Question: i have to show running total with the total column in my application ... so i have used the following queries for finding the running total... and i find that both are working as per my need . in one i used the left join with group by and in another one i used the sub query .
and now my question is which one is faster when my data grow in thousands daily and if data will be in limit of 1000 or 2000 rows then which one is better ... and any other method by which is more faster then these two ????
'''
declare @tmp table(ind int identity(1,1),col1 int)
insert into @tmp
select 2
union
select 4
union
select 7
union
select 5
union
select 8
union
select 10
SELECT t1.col1,sum( t2.col1)
FROM @tmp AS t1 LEFT JOIN @tmp t2 ON t1.ind>=t2.ind
group by t1.ind,t1.col1
select t1.col1,(select sum(col1) from @tmp as t2 where t2.ind<=t1.ind)
from @tmp as t1
'''
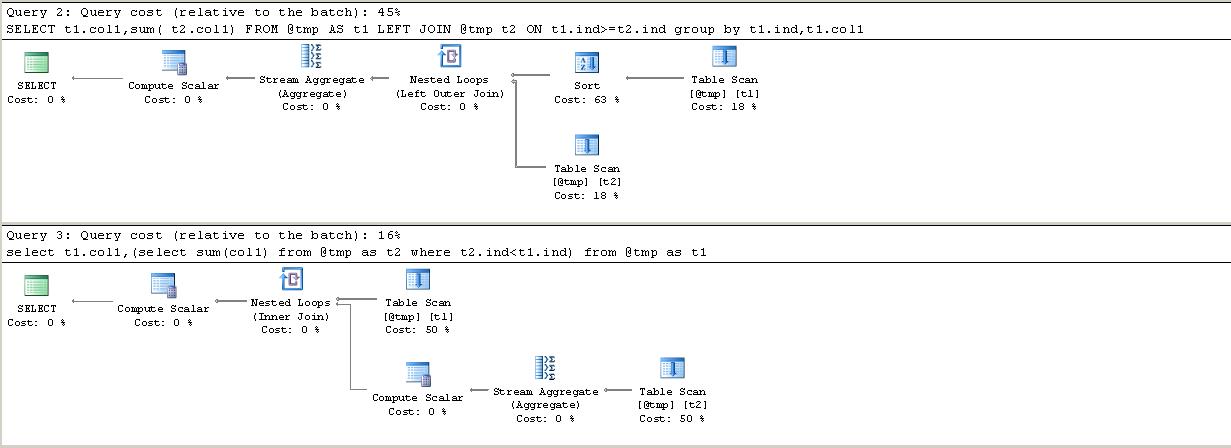
Answer: A great resource on calculating running totals in SQL Server is <URL> by Itzik Ben Gan that was submitted to the SQL Server Team as part of his campaign to have the 'OVER' clause extended further from its initial SQL Server 2005 implementation. In it he shows how once you get into tens of thousands of rows cursors out perform set based solutions. SQL Server 2012 did indeed extend the 'OVER' clause making this sort of query much easier.
'''
SELECT col1,
SUM(col1) OVER (ORDER BY ind ROWS UNBOUNDED PRECEDING)
FROM @tmp
'''
As you are on SQL Server 2005 however this is not available to you.
Adam Machanic <URL> how the CLR can be used to improve on the performance of standard TSQL cursors.
For this table definition
'''
CREATE TABLE RunningTotals
(
ind int identity(1,1) primary key,
col1 int
)
'''
I create tables with both 2,000 and 10,000 rows in a database with 'ALLOW_SNAPSHOT_ISOLATION ON' and one with this setting off (The reason for this is because my initial results were in a DB with the setting on that led to a puzzling aspect of the results).
The clustered indexes for all tables just had 1 root page. The number of leaf pages for each is shown below.
'''
+-------------------------------+-----------+------------+
| | 2,000 row | 10,000 row |
+-------------------------------+-----------+------------+
| ALLOW_SNAPSHOT_ISOLATION OFF | 5 | 22 |
| ALLOW_SNAPSHOT_ISOLATION ON | 8 | 39 |
+-------------------------------+-----------+------------+
'''
I tested the following cases (Links show execution plans)
1. Left Join and Group By
2. Correlated subquery 2000 row plan,10000 row plan
3. CTE from Mikael's (updated) answer
4. CTE below
The reason for inclusion of the additional CTE option was in order to provide a CTE solution that would still work if the 'ind' column was not guaranteed sequential.
'''
SET STATISTICS IO ON;
SET STATISTICS TIME ON;
DECLARE @col1 int, @sumcol1 bigint;
WITH RecursiveCTE
AS (
SELECT TOP 1 ind, col1, CAST(col1 AS BIGINT) AS Total
FROM RunningTotals
ORDER BY ind
UNION ALL
SELECT R.ind, R.col1, R.Total
FROM (
SELECT T.*,
T.col1 + Total AS Total,
rn = ROW_NUMBER() OVER (ORDER BY T.ind)
FROM RunningTotals T
JOIN RecursiveCTE R
ON R.ind < T.ind
) R
WHERE R.rn = 1
)
SELECT @col1 =col1, @sumcol1=Total
FROM RecursiveCTE
OPTION (MAXRECURSION 0);
'''
All of the queries had a 'CAST(col1 AS BIGINT)' added in order to avoid overflow errors at runtime. Additionally for all of them I assigned the results to variables as above in order to eliminate time spent sending back results from consideration.
## Results
'''
+------------------+----------+--------+------------+---------------+------------+---------------+-------+---------+
| | | | Base Table | Work Table | Time |
+------------------+----------+--------+------------+---------------+------------+---------------+-------+---------+
| | Snapshot | Rows | Scan count | logical reads | Scan count | logical reads | cpu | elapsed |
| Group By | On | 2,000 | 2001 | 12709 | | | 1469 | 1250 |
| | On | 10,000 | 10001 | 216678 | | | 30906 | 30963 |
| | Off | 2,000 | 2001 | 9251 | | | 1140 | 1160 |
| | Off | 10,000 | 10001 | 130089 | | | 29906 | 28306 |
+------------------+----------+--------+------------+---------------+------------+---------------+-------+---------+
| Sub Query | On | 2,000 | 2001 | 12709 | | | 844 | 823 |
| | On | 10,000 | 2 | 82 | 10000 | 165025 | 24672 | 24535 |
| | Off | 2,000 | 2001 | 9251 | | | 766 | 999 |
| | Off | 10,000 | 2 | 48 | 10000 | 165025 | 25188 | 23880 |
+------------------+----------+--------+------------+---------------+------------+---------------+-------+---------+
| CTE No Gaps | On | 2,000 | 0 | 4002 | 2 | 12001 | 78 | 101 |
| | On | 10,000 | 0 | 20002 | 2 | 60001 | 344 | 342 |
| | Off | 2,000 | 0 | 4002 | 2 | 12001 | 62 | 253 |
| | Off | 10,000 | 0 | 20002 | 2 | 60001 | 281 | 326 |
+------------------+----------+--------+------------+---------------+------------+---------------+-------+---------+
| CTE Alllows Gaps | On | 2,000 | 2001 | 4009 | 2 | 12001 | 47 | 75 |
| | On | 10,000 | 10001 | 20040 | 2 | 60001 | 312 | 413 |
| | Off | 2,000 | 2001 | 4006 | 2 | 12001 | 94 | 90 |
| | Off | 10,000 | 10001 | 20023 | 2 | 60001 | 313 | 349 |
+------------------+----------+--------+------------+---------------+------------+---------------+-------+---------+
'''
Both the correlated subquery and the 'GROUP BY' version use "triangular" nested loop joins driven by a clustered index scan on the 'RunningTotals' table ('T1') and, for each row returned by that scan, seeking back into the table ('T2') self joining on 'T2.ind<=T1.ind'.
This means that the same rows get processed repeatedly. When the 'T1.ind=1000' row is processed the self join retrieves and sums all rows with an 'ind <= 1000', then for the next row where 'T1.ind=1001' the same 1000 rows are retrieved and summed along with one additional row and so on.
The total number of such operations for a 2,000 row table is 2,001,000, for 10k rows 50,005,000 or more generally <URL> which clearly grows exponentially.
In the 2,000 row case the main difference between the 'GROUP BY' and the subquery versions is that the former has the stream aggregate after the join and so has three columns feeding into it ('T1.ind', 'T2.col1', 'T2.col1') and a 'GROUP BY' property of 'T1.ind' whereas the latter is calculated as a scalar aggregate, with the stream aggregate before the join, only has 'T2.col1' feeding into it and has no 'GROUP BY' property set at all. This simpler arrangement can be seen to have a measurable benefit in terms of reduced CPU time.
For the 10,000 row case there is an additional difference in the sub query plan. It adds an <URL> and more reads result. This reduces the gap between the sub query and group by versions but the sub query still wins.
The clear winner however was the Recursive CTE. For the "no gaps" version logical reads from the base table are now '2 x (n + 1)' reflecting the 'n' index seeks into the 2 level index to retrieve all of the rows plus the additional one at the end that returns nothing and terminates the recursion. That still meant 20,002 reads to process a 22 page table however!
Logical work table reads for the recursive CTE version are very high. It seems to work out at 6 worktable reads per source row. These come from the index spool that stores the output of the previous row then is read from again in the next iteration (good explanation of this by Umachandar Jayachandran <URL>. Despite the high number this is still the best performer.